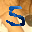
Label: 5